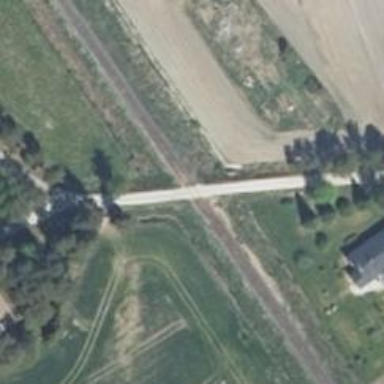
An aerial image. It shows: Rail track with electrified contact line. The track belongs to class B1.